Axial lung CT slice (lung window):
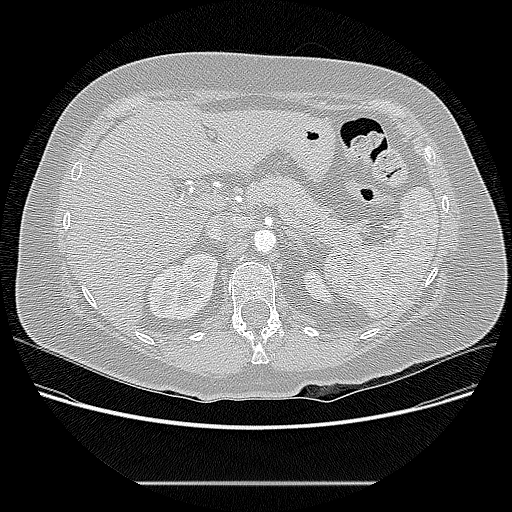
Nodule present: no